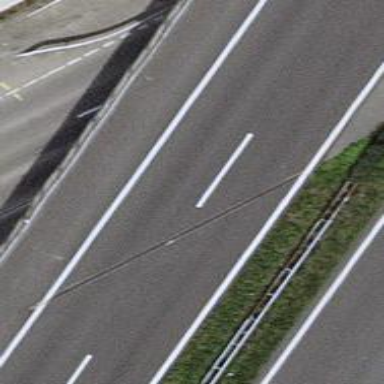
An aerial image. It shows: Bridge over motorway.